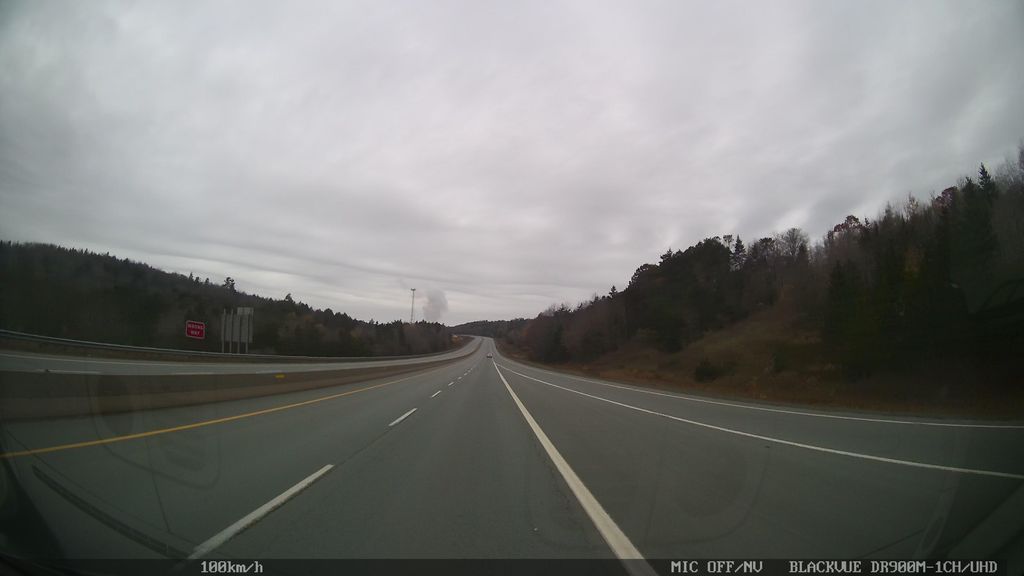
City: halifax